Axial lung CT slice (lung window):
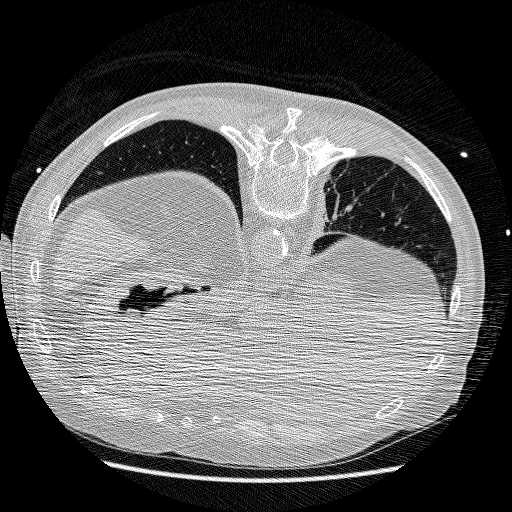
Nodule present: no